Field crop: tomato
Growth stage: 1
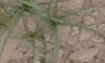
Species: cyperus